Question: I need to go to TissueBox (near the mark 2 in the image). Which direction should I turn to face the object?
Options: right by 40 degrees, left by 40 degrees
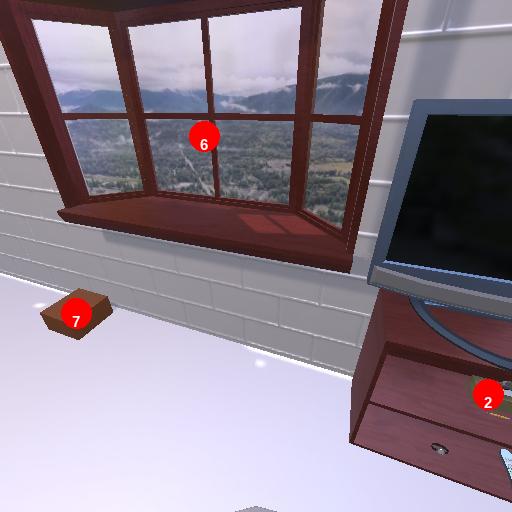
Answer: right by 40 degrees